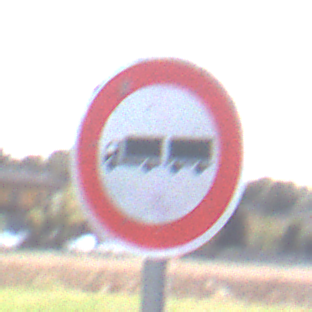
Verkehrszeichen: VerbotLastkraftwagenMitAnhaenger
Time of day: MorningAfternoon
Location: Outdoor (Suburban)
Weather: PartlyCloudy
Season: NotSpecified
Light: Natural